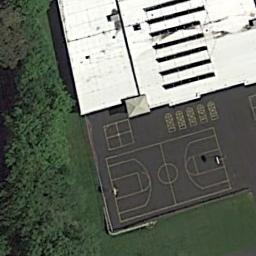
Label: basketball_court